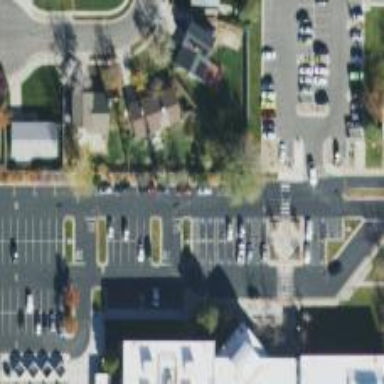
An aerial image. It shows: Parking space.